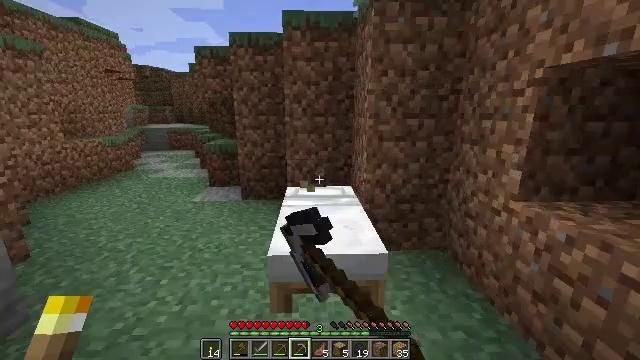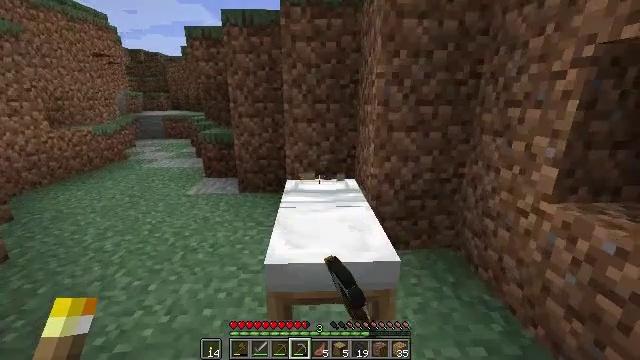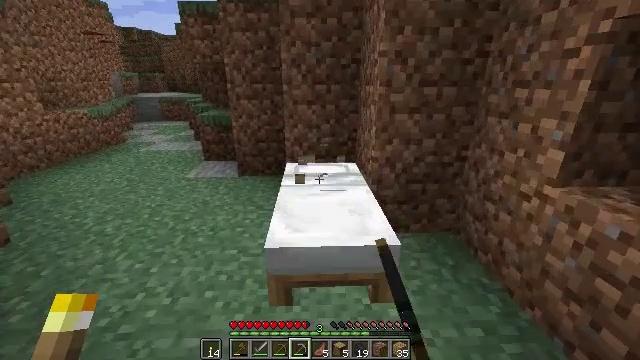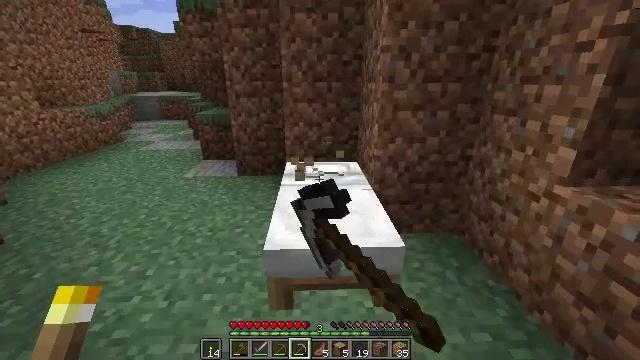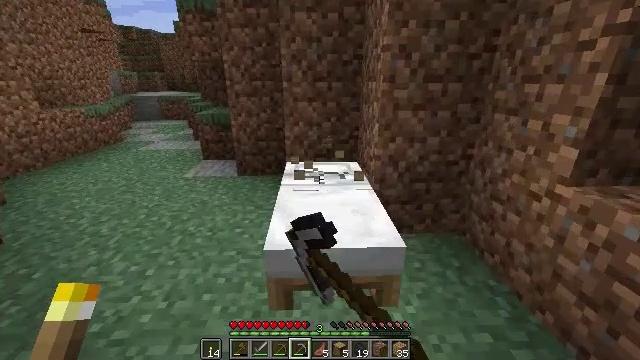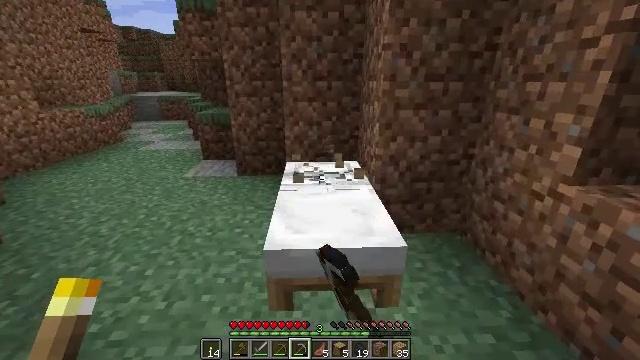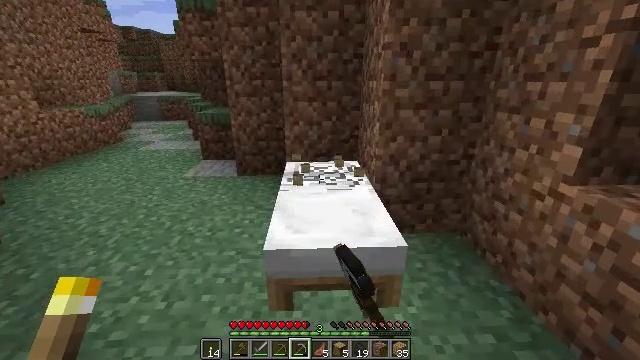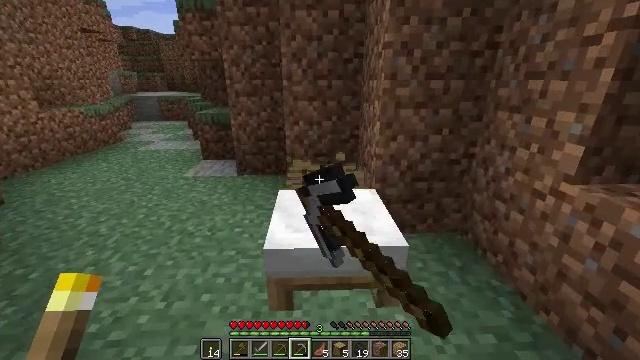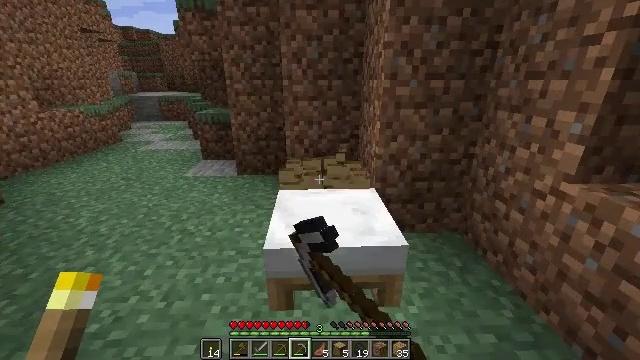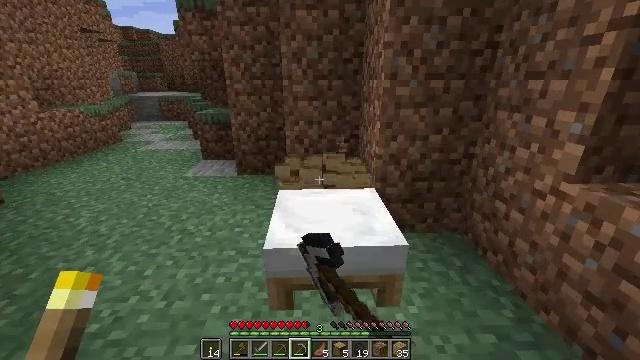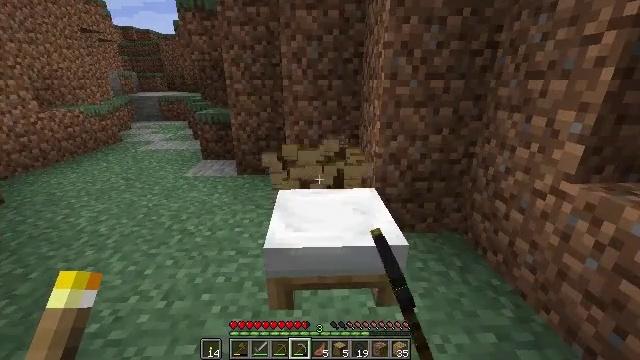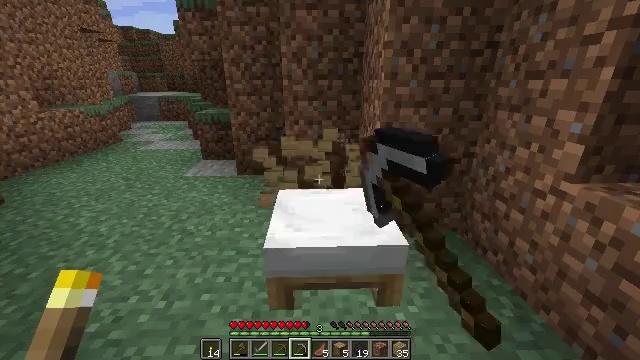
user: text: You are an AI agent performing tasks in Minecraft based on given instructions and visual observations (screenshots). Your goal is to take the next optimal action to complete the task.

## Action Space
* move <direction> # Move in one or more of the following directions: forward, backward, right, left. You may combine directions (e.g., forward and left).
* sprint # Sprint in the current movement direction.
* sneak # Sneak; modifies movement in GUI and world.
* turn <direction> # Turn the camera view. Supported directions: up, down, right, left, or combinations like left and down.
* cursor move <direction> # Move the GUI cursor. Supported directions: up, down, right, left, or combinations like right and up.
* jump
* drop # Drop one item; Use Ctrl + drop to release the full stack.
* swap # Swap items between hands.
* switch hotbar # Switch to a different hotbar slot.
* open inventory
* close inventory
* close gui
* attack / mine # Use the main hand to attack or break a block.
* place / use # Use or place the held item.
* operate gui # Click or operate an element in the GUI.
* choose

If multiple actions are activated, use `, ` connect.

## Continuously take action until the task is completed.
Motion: motion action
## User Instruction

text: Attack the white bed to collect it.
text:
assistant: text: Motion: turn down, attack / mine
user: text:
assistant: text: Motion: turn down, attack / mine
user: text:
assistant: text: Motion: attack / mine
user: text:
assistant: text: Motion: attack / mine
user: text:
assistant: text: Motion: attack / mine
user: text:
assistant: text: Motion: attack / mine
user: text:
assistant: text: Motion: attack / mine
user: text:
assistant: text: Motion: attack / mine
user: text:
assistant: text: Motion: attack / mine
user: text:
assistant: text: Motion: attack / mine
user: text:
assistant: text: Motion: attack / mine
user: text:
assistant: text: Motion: attack / mine